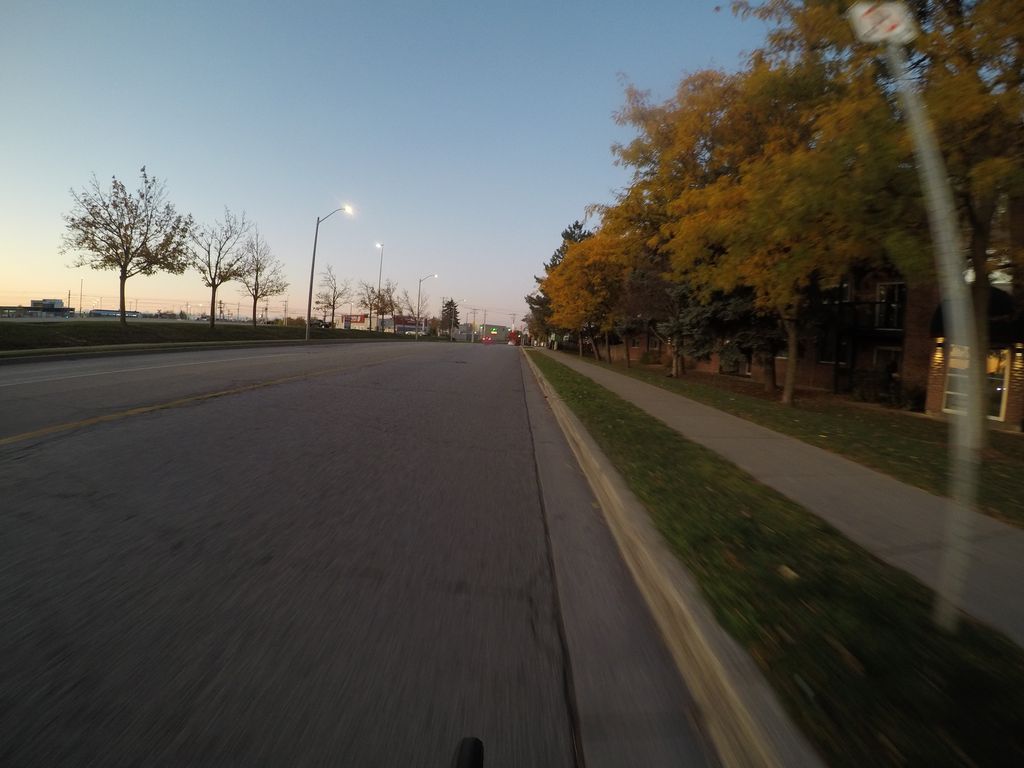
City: kitchener-waterloo